Interaction volume radius: 5 \u00c5
Interaction volume height: 10 \u00c5
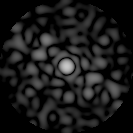
Disorder parameter: 0.911